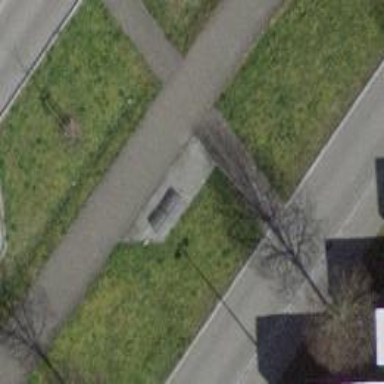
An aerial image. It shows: Bench for seating.